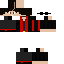
A male human skin with dark skin, wearing brown long hair dressed in a red hoodie and black pants, featuring a closed mouth.